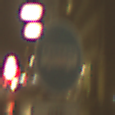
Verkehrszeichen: Busssonderstreifen
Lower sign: MehrfachbesetzePersonenkraftwagenFrei
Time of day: Night
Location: Outdoor (Urban)
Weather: Overcast
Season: NotSpecified
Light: Artificial